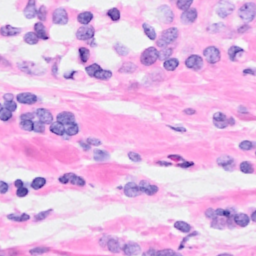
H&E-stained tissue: Breast